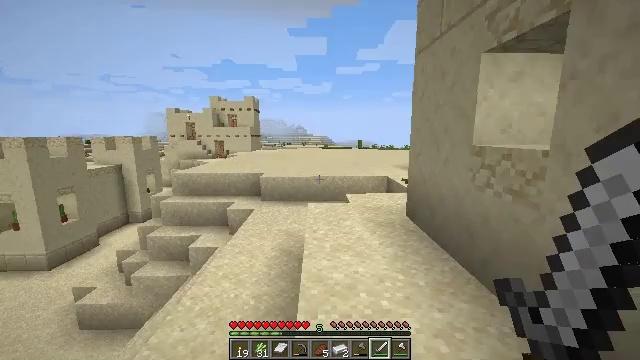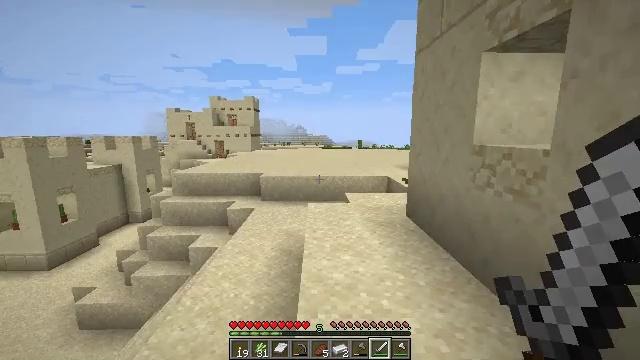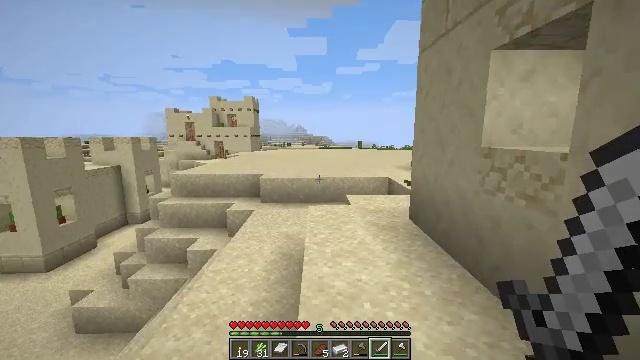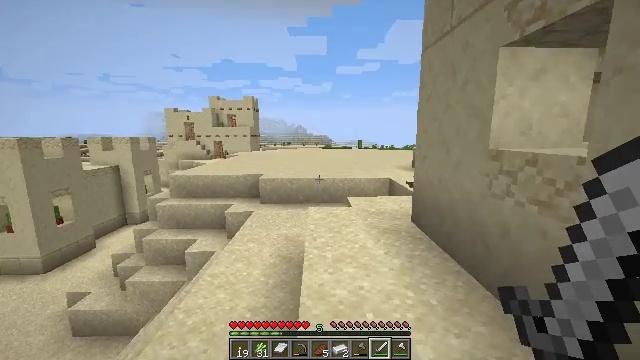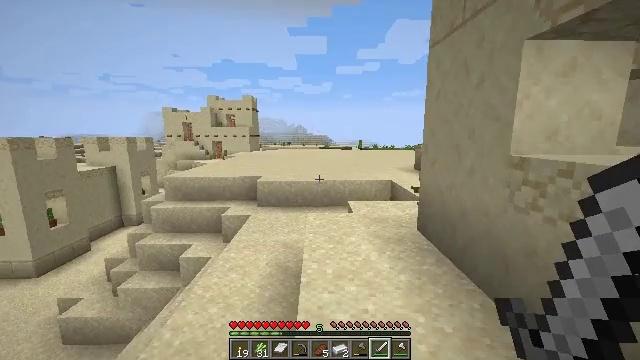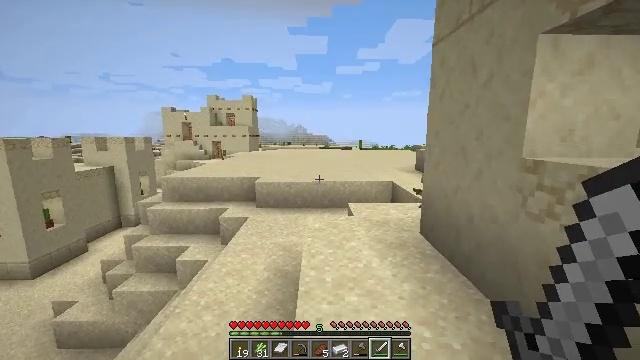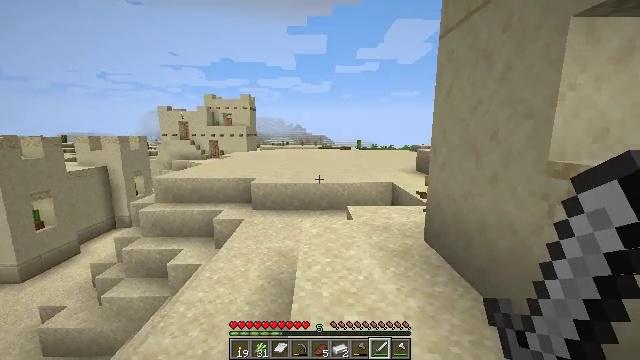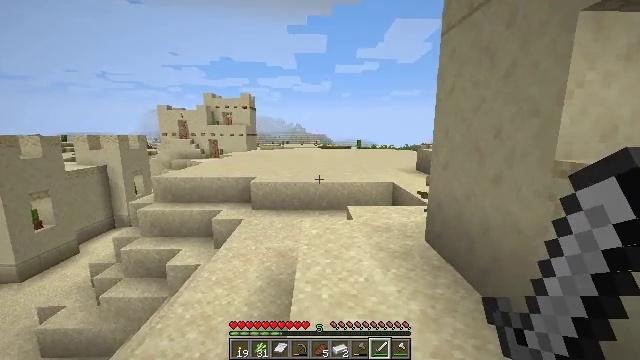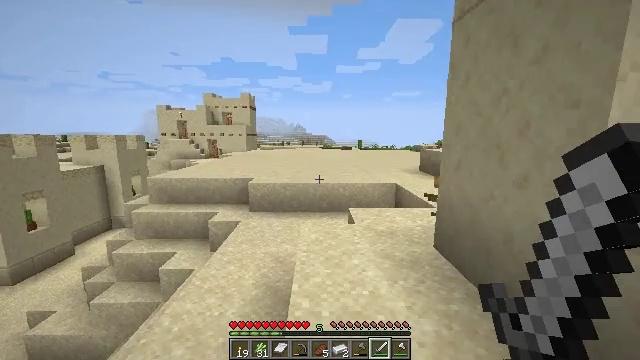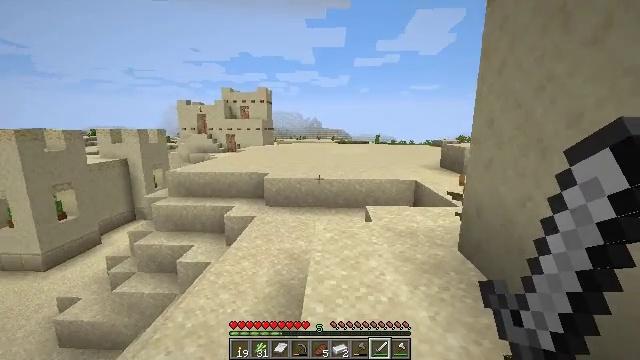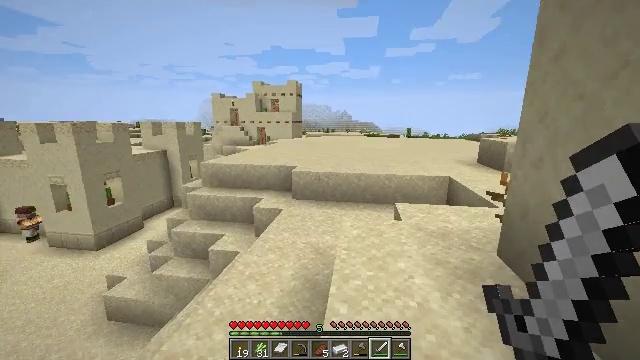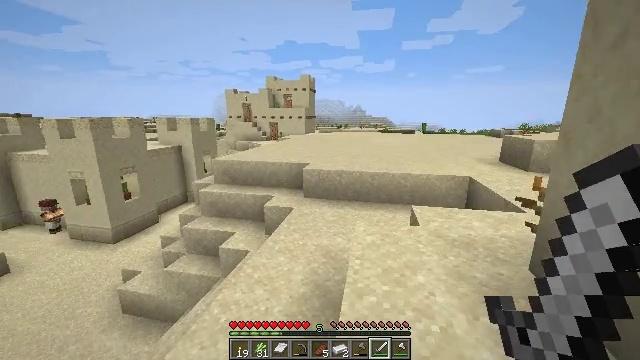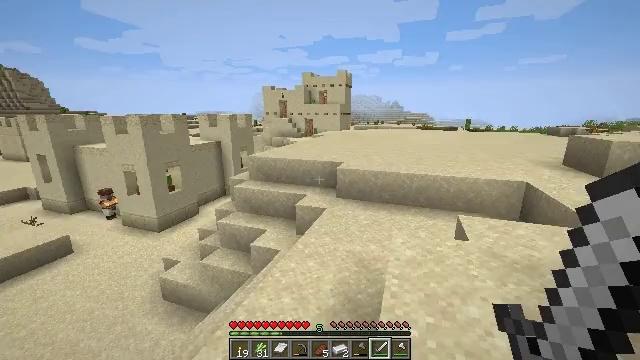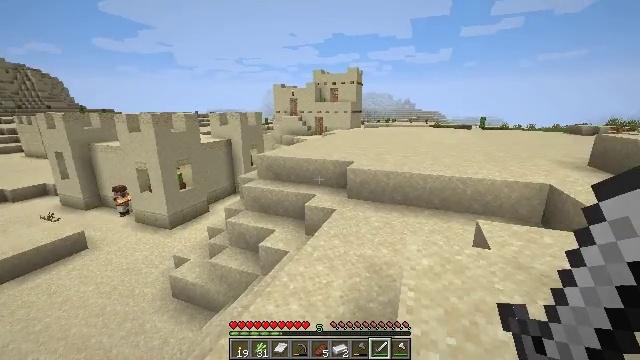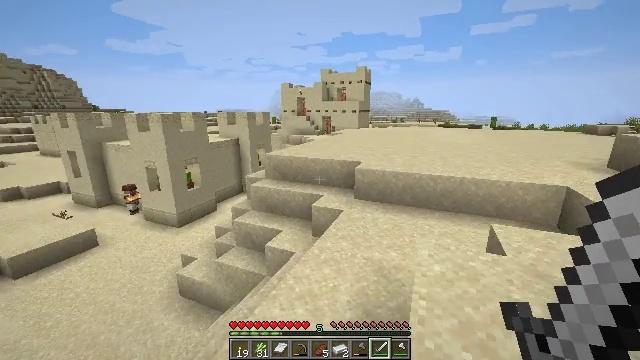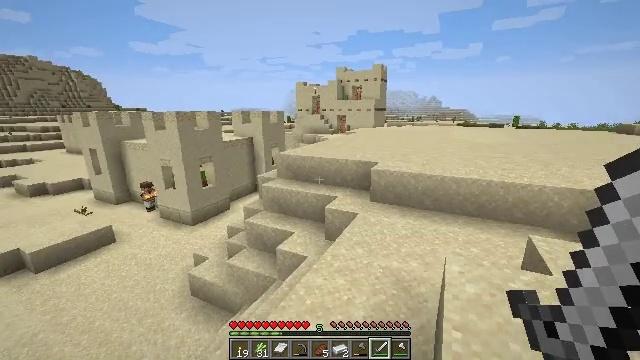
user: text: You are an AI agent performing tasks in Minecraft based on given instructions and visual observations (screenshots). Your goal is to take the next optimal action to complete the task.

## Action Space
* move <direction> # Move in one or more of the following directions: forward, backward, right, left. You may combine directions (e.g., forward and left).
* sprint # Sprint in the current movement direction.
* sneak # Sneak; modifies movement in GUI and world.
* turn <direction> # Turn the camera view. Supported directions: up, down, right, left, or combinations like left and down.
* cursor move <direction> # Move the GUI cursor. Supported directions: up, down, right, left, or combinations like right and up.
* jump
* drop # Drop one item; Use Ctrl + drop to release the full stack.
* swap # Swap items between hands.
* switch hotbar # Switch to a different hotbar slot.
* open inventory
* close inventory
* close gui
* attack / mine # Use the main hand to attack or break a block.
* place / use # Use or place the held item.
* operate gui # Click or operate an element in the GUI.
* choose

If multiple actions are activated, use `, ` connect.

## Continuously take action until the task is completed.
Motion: motion action
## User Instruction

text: Gather the smooth sandstone slab.
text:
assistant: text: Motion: move forward
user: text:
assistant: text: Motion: move forward
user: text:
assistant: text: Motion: move forward
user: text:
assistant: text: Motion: move forward
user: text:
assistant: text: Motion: move forward
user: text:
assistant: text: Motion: move forward
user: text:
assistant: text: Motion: move forward
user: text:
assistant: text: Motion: move forward
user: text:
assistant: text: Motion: move forward, turn left and down
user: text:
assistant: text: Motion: move forward, turn left and down
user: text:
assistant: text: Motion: move forward, turn left
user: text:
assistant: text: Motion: move forward, turn left
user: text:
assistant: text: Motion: move forward, turn left
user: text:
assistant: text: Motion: move forward, turn left
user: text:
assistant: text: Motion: move forward, turn left
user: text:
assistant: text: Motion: move forward, turn left
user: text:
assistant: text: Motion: move forward
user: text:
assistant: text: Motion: move forward
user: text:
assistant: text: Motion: move forward, turn right
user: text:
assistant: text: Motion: move forward, turn right
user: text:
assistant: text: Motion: no_op
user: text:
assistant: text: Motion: no_op
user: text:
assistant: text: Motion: no_op
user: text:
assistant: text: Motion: turn left
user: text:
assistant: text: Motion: turn left
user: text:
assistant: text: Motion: turn left
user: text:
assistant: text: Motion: turn left
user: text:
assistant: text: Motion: turn left
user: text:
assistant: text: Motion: turn left and down
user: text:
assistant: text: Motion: turn left